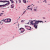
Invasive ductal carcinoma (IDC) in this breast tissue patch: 0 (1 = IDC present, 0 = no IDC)